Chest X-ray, PA view. Patient: 34 years old, sex F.
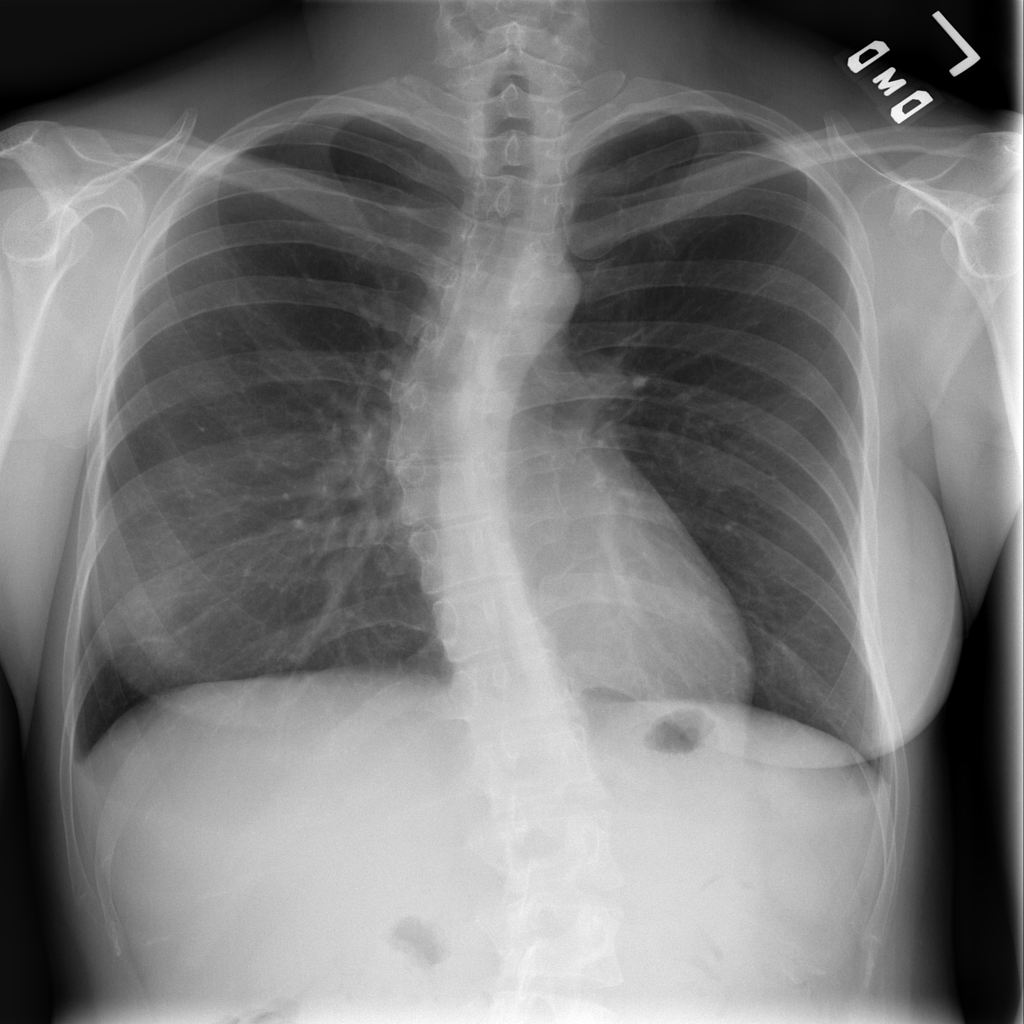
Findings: No Finding